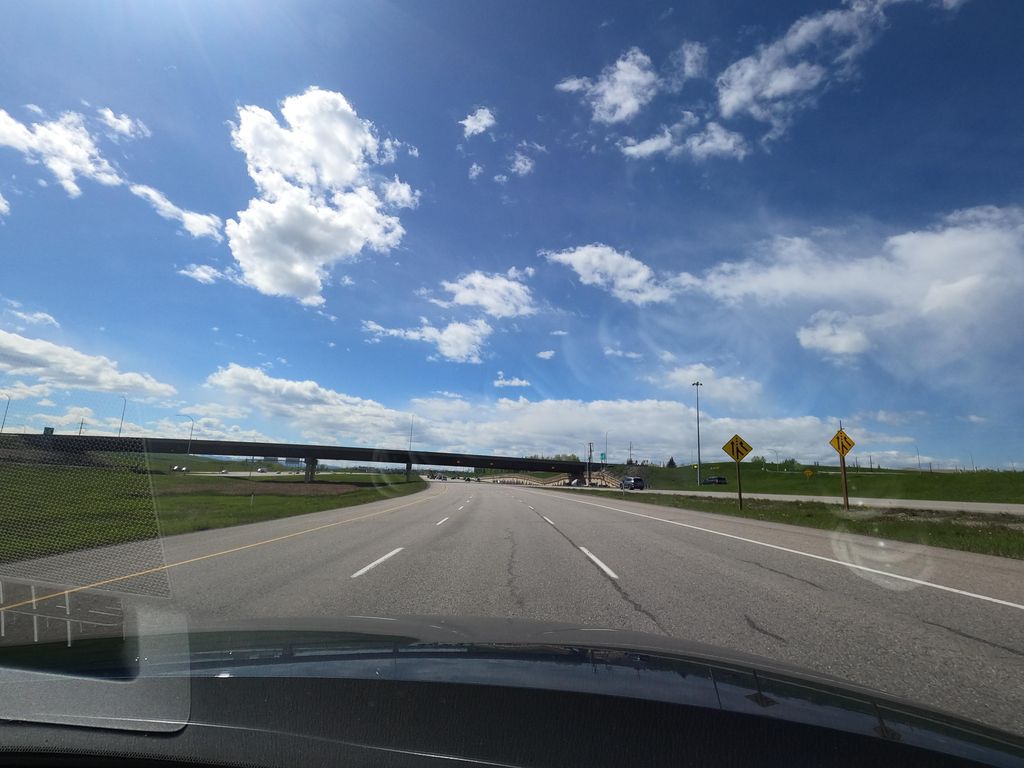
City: calgary